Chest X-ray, AP view. Patient: 24 years old, sex M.
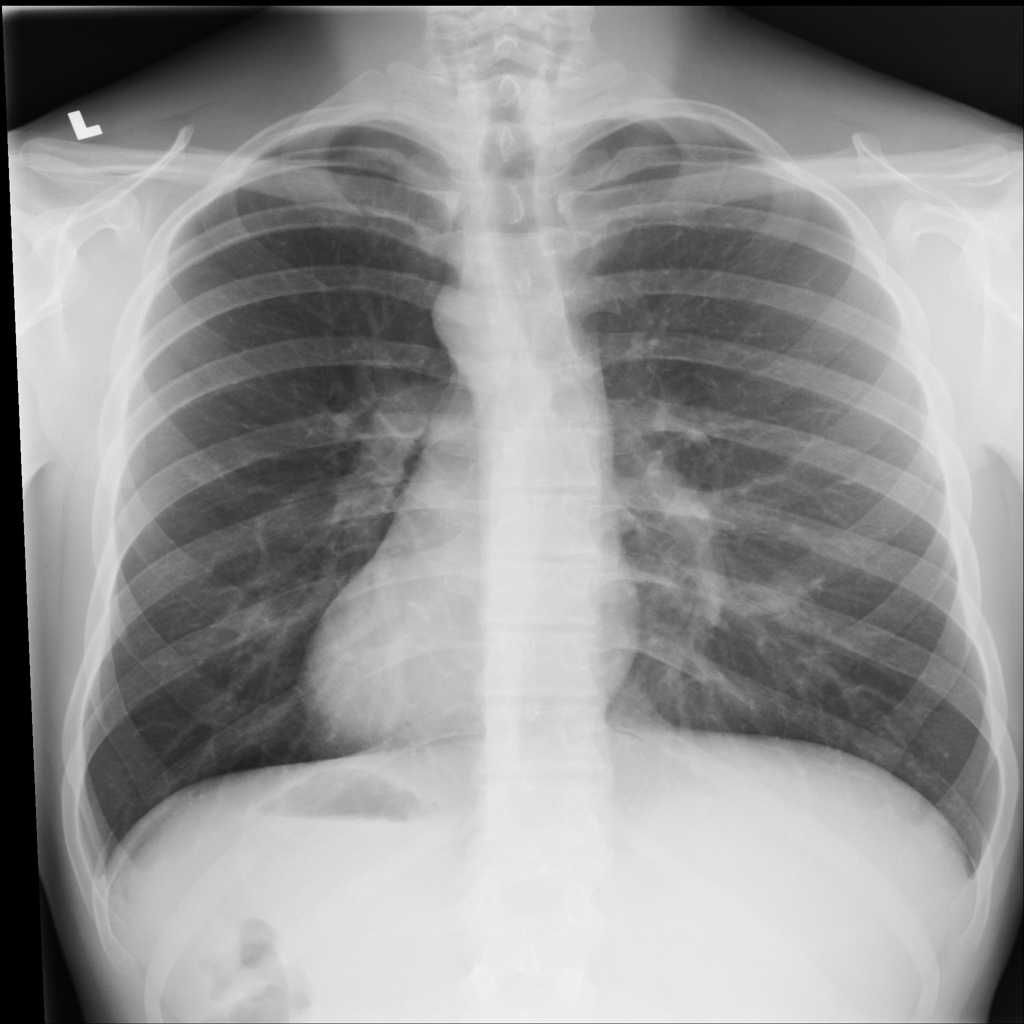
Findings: No Finding